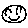
Label: smiley face